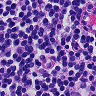
Metastatic tissue present: no